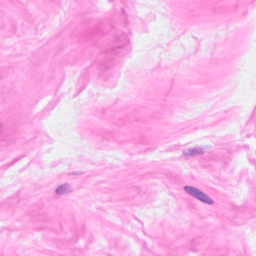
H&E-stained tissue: Breast